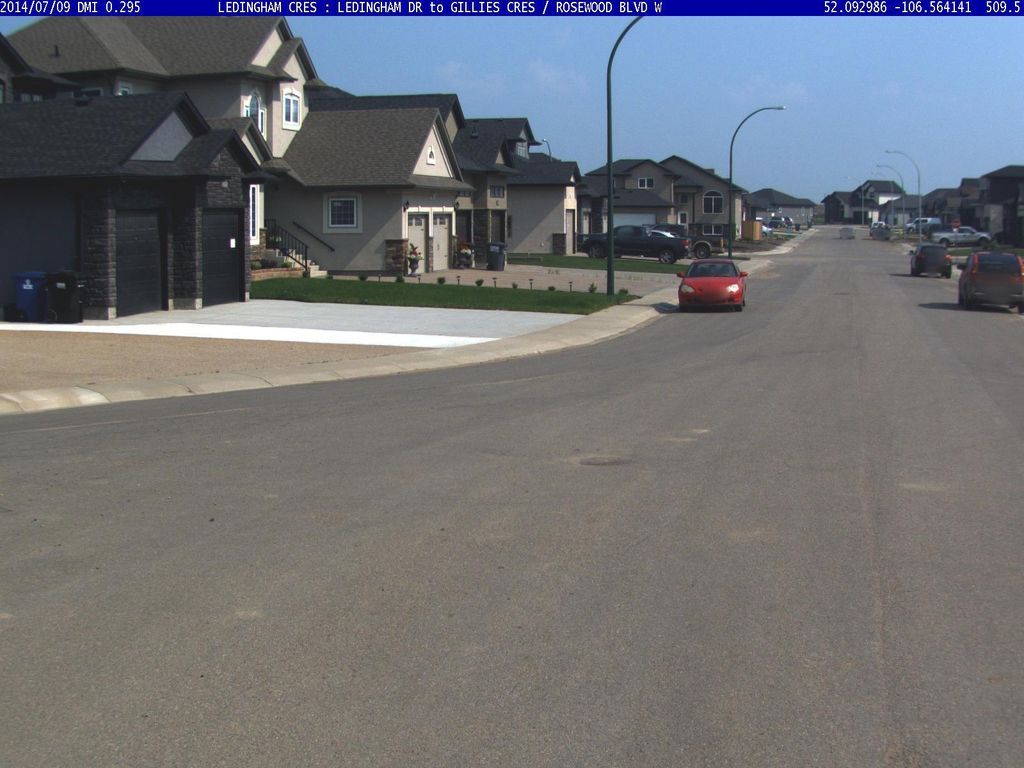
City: saskatoon